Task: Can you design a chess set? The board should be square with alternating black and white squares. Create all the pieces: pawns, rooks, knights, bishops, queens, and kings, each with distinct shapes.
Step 3435:
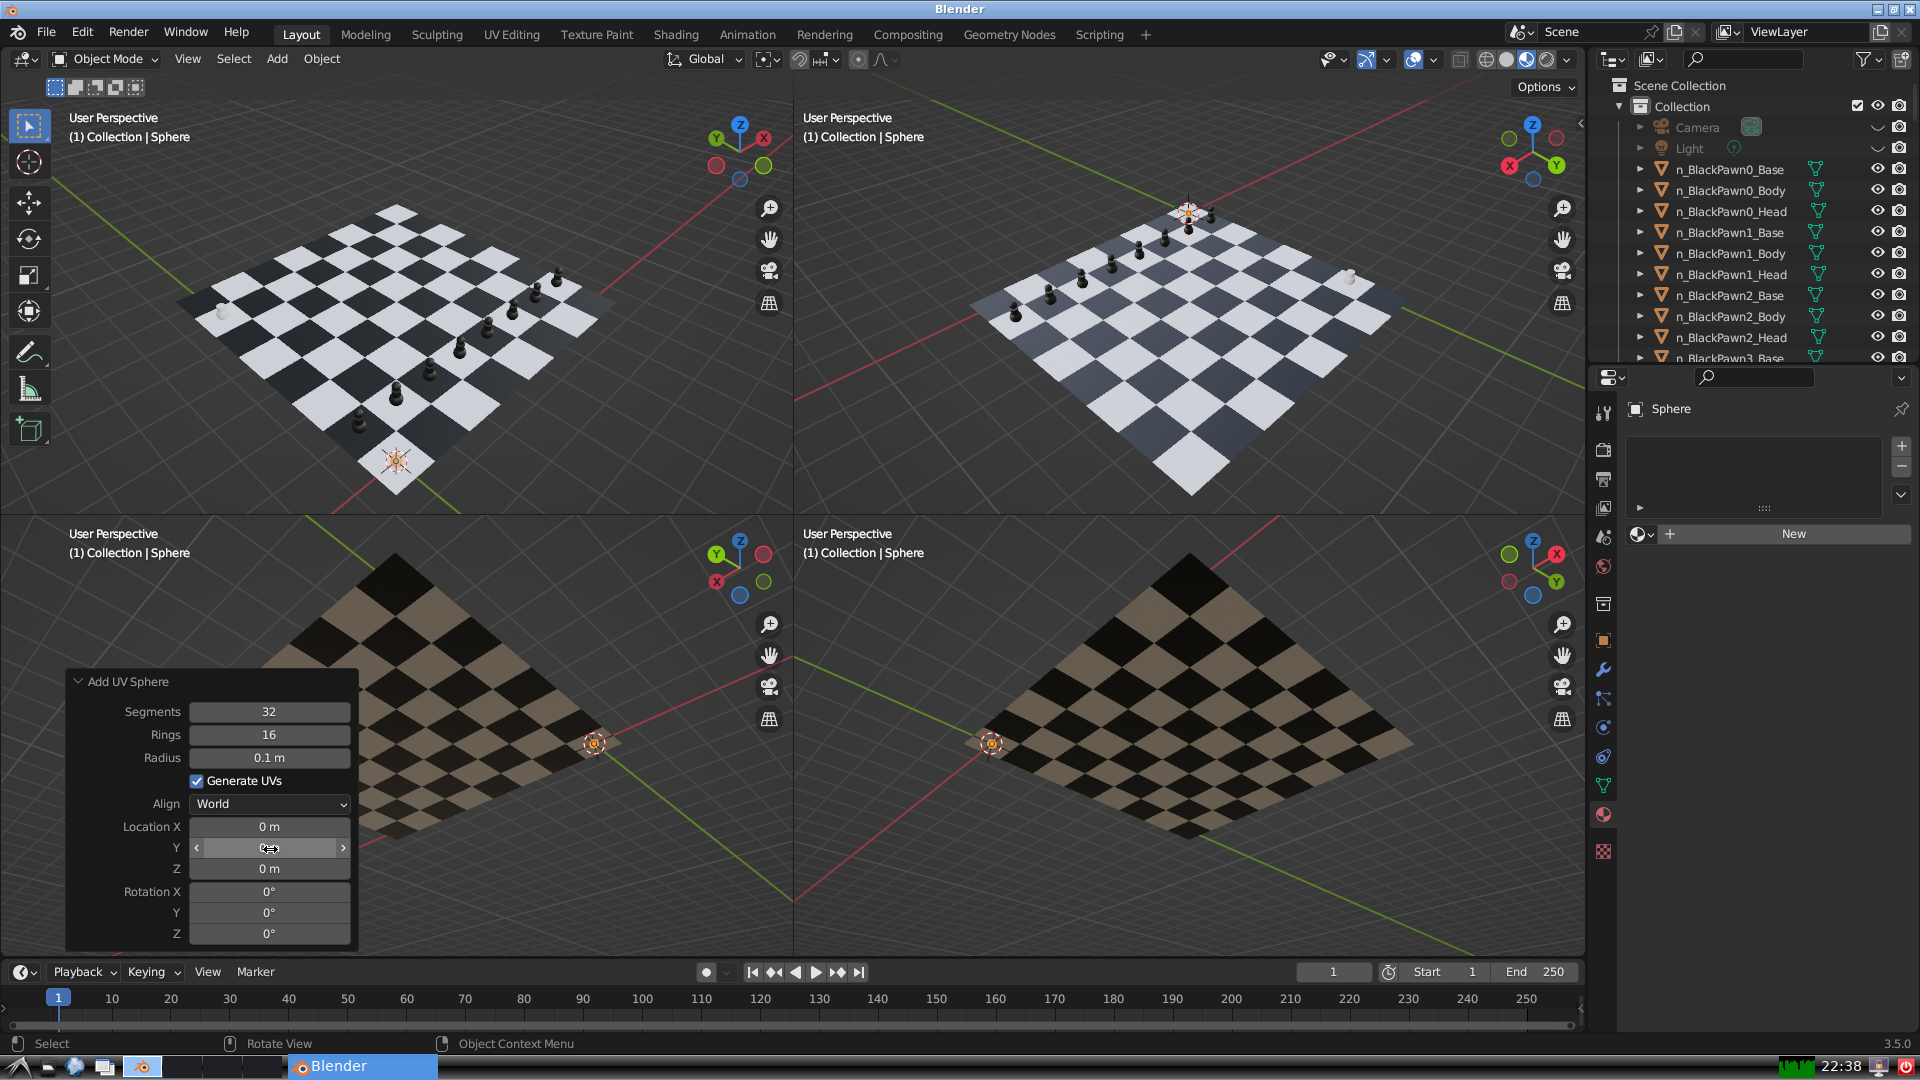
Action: click: no